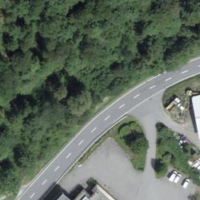
EUNIS habitat code: 41
Species observed at this site:
Cosmos bipinnatus